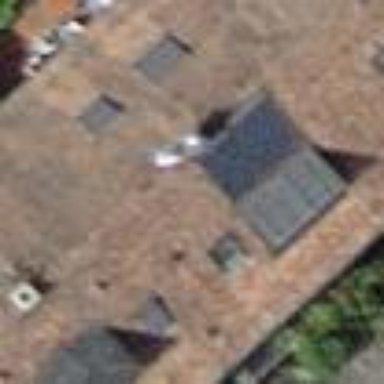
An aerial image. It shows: Terrace building.